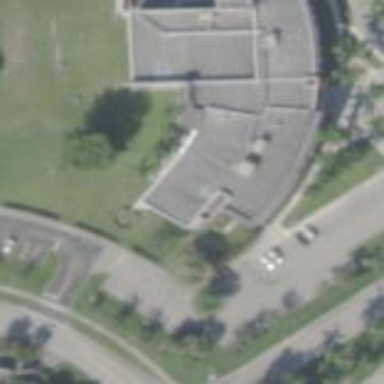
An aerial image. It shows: Sports centre building.